一年级 · 逻辑题

面。
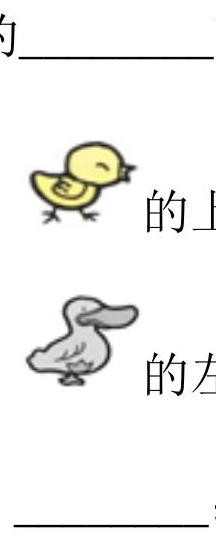
答案: 解$\bigcirc ; \square ; \square ; \triangle$; $\square$